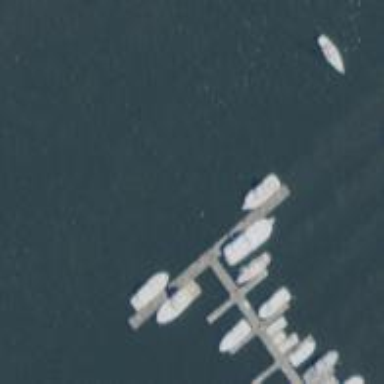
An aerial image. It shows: Man-made pier.